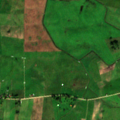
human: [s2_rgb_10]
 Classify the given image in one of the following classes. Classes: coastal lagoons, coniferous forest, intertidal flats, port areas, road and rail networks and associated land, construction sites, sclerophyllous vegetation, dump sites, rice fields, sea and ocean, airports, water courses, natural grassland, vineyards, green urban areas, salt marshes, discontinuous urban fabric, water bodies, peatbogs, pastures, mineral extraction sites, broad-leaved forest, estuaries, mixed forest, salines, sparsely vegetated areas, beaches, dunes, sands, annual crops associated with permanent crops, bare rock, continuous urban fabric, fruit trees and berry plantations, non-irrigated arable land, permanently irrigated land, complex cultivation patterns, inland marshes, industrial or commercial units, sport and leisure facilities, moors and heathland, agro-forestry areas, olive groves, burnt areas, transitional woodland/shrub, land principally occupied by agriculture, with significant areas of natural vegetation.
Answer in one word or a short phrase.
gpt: non-irrigated arable land, pastures, complex cultivation patterns